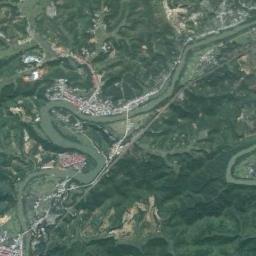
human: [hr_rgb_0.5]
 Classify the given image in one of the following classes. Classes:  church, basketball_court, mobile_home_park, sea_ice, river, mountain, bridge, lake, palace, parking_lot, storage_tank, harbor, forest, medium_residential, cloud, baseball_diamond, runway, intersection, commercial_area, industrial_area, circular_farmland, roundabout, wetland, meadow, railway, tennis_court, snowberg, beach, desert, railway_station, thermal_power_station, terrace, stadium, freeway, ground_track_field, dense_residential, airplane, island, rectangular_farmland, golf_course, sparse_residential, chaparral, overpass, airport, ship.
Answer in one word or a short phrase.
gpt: river